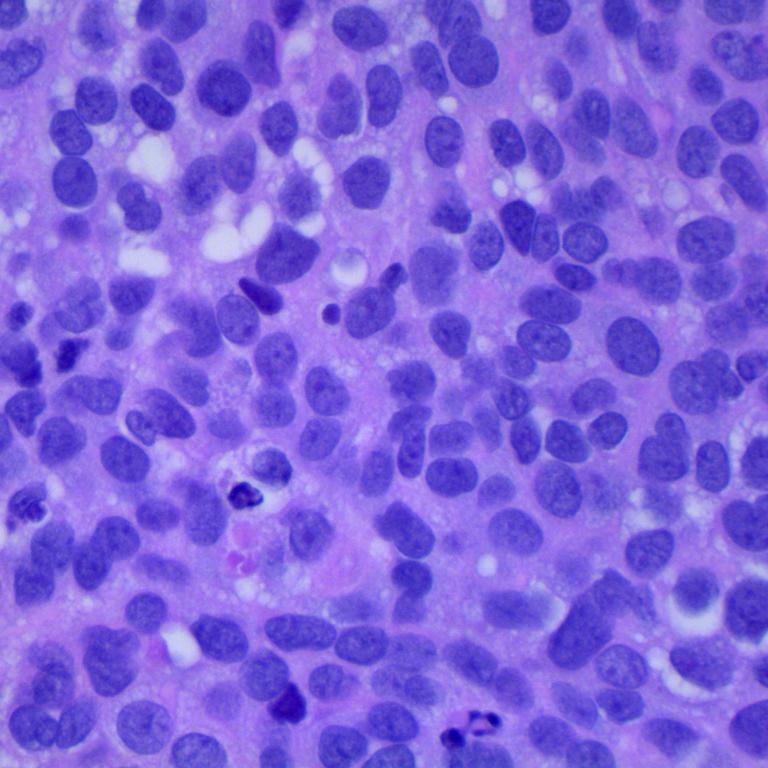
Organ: lung
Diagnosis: squamous carcinomas